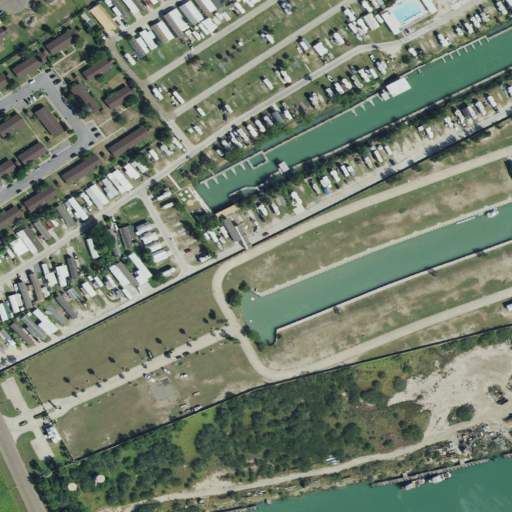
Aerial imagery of mountain in Texas named Loma de la Palangana containing medium intensity development, low intensity development, open development, high intensity development, open water, barren land, and herbaceous wetlands